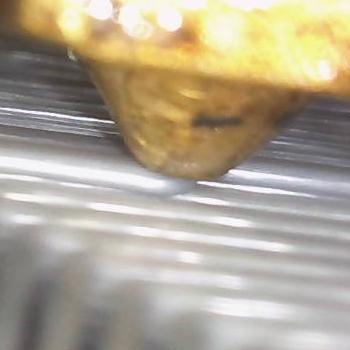
Flow rate: 184%